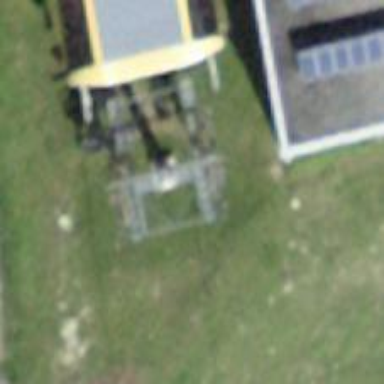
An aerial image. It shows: Pylon used for aerialway.